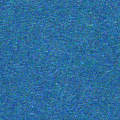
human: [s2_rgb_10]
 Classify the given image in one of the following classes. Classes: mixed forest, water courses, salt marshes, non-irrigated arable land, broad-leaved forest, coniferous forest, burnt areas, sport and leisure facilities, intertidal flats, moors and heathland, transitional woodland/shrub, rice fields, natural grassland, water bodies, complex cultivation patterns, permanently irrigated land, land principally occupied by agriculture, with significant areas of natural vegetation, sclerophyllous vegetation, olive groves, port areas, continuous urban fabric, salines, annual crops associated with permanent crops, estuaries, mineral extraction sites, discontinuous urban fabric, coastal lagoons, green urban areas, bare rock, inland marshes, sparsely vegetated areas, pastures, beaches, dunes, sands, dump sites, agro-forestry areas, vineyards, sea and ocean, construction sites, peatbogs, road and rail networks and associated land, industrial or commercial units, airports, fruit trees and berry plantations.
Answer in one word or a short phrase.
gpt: sea and ocean